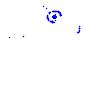
Particle: electron